Question: Count the number of objects in the diagram.
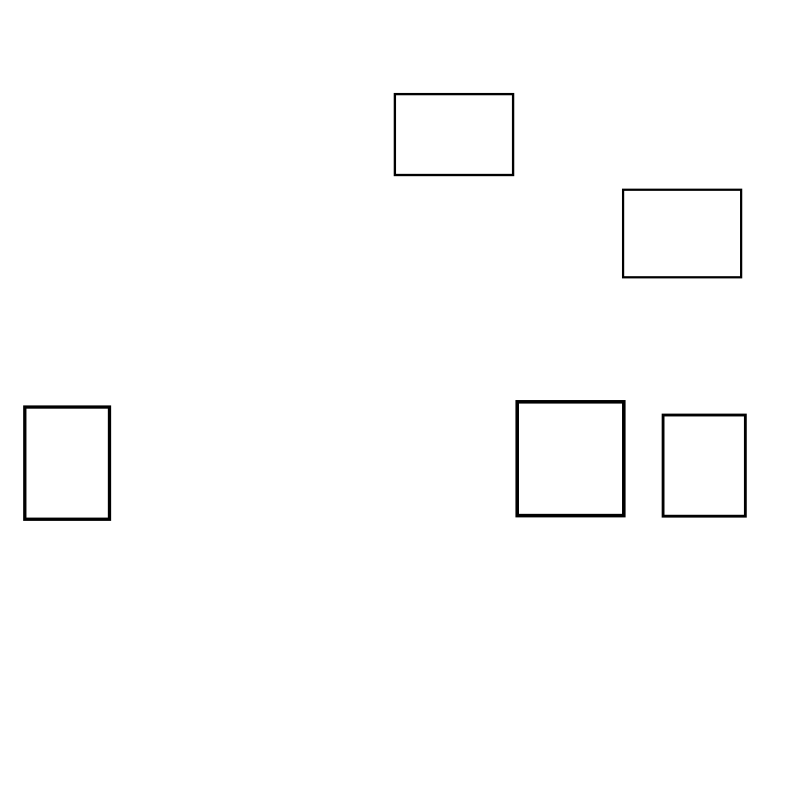
Answer: 5